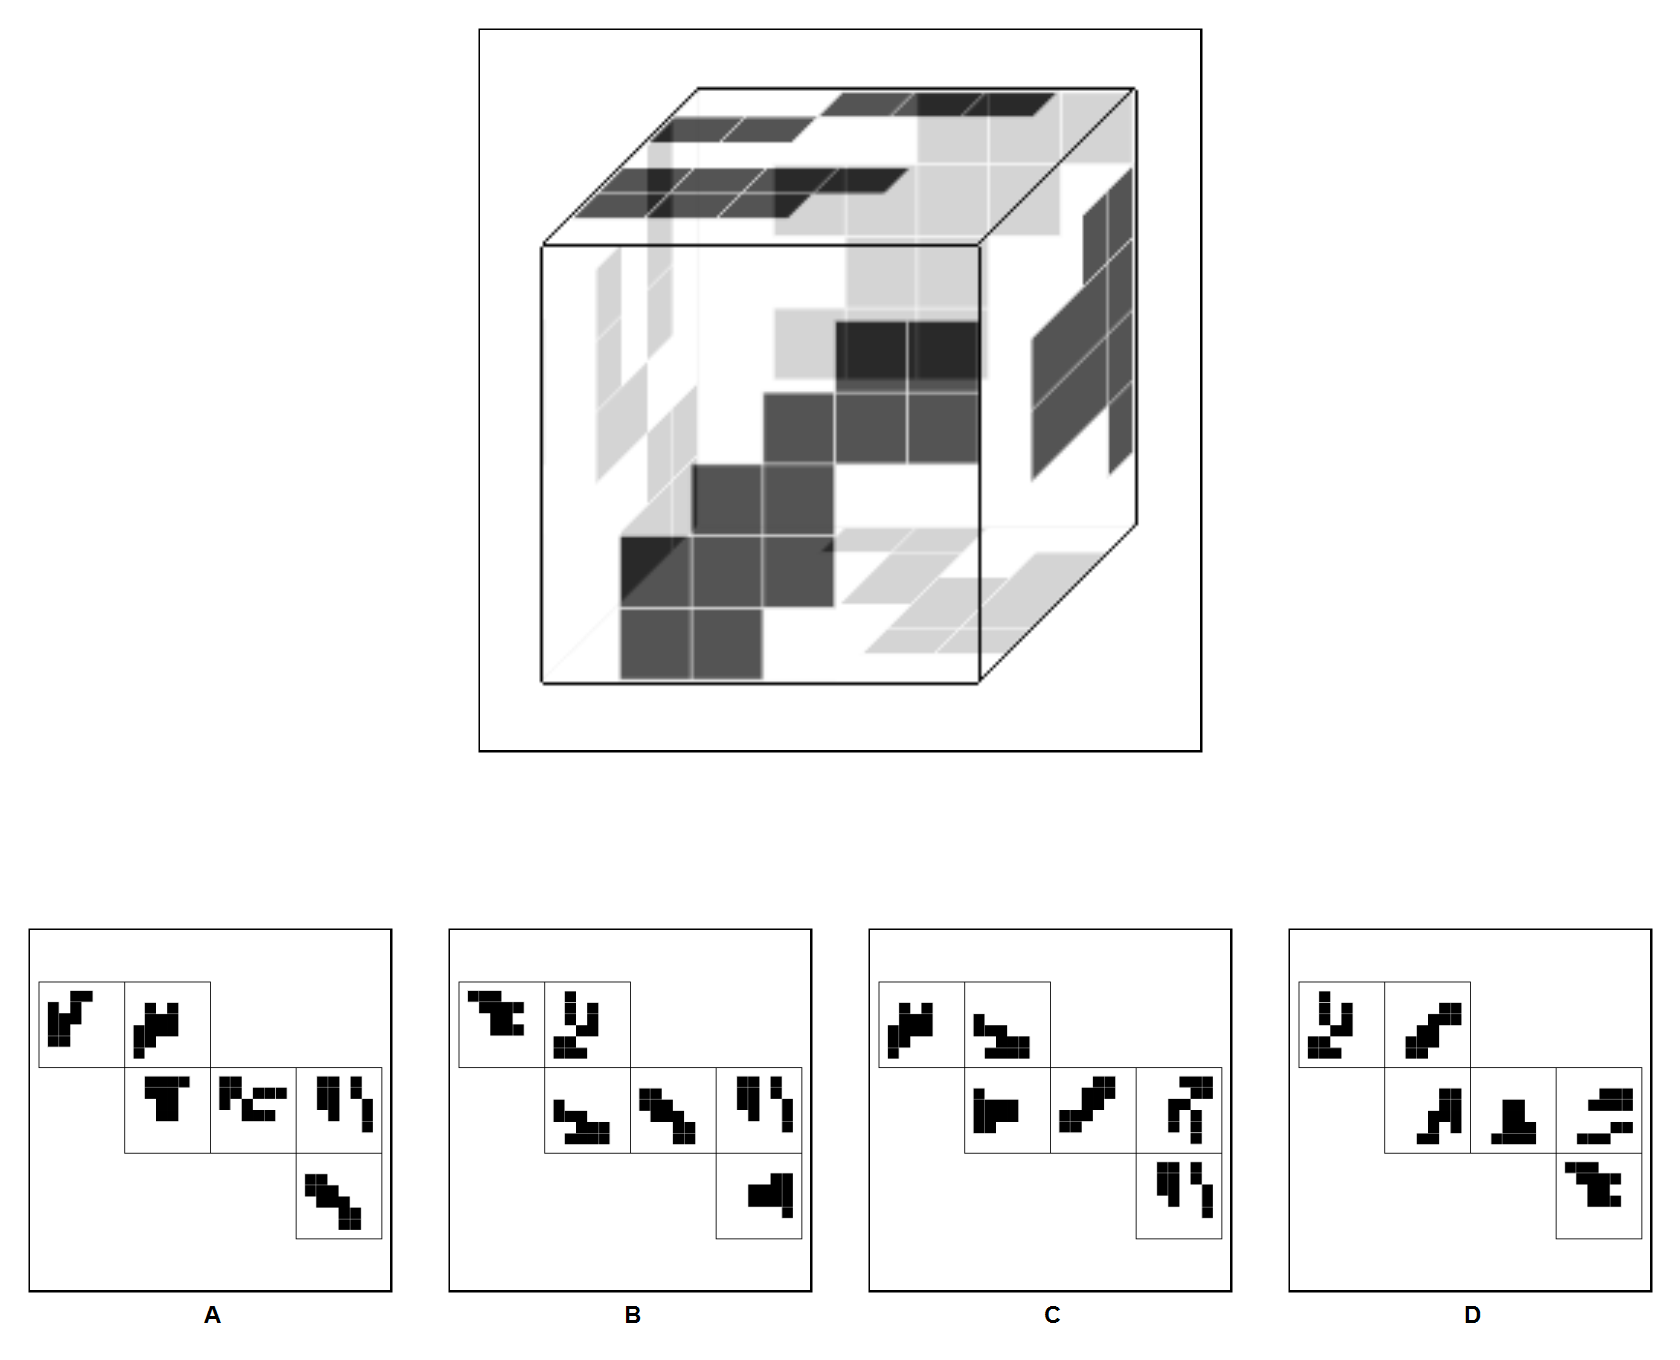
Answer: A